Chest X-ray. View position: PA
Patient age: 39
Patient sex: M
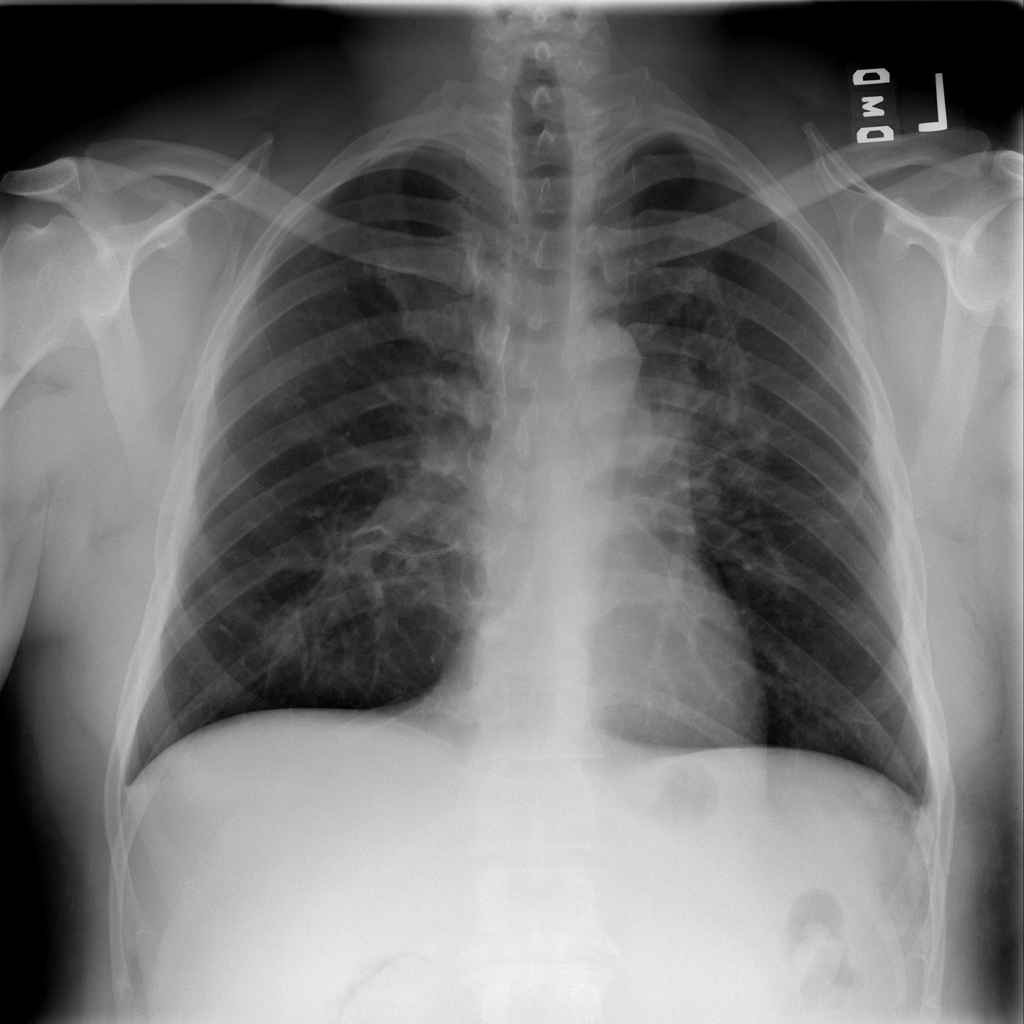
Finding: Pneumothorax